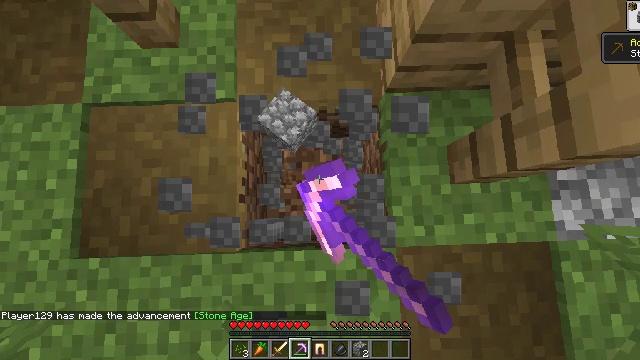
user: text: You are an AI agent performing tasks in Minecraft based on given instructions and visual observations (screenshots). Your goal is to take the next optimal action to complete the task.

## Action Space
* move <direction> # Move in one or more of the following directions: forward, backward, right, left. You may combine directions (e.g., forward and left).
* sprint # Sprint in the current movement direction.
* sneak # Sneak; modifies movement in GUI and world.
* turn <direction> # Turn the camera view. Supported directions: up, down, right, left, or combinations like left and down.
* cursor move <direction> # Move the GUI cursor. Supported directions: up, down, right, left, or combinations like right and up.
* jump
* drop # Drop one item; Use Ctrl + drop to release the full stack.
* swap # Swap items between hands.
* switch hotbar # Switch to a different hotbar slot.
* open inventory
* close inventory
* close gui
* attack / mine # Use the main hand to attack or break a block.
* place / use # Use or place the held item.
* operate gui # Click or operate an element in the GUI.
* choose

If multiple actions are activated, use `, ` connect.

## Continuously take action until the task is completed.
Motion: motion action
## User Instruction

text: Collect cobblestone blocks for construction.
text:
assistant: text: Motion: attack / mine